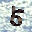
Label: 5